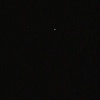
Label: space